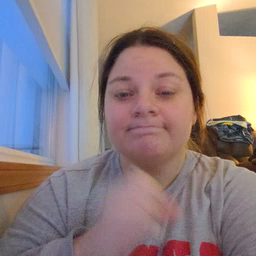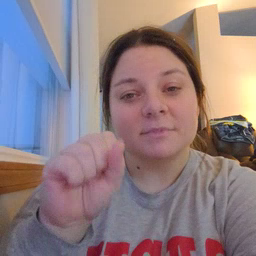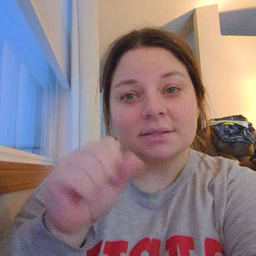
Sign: yes